Question: Is there any way of creating a tool window in WinForms that as long as the hosting form has focus, the tool window does as well? An example of this is in Paint.NET:

I'm using C# as the backend application language, under .Net 4.0.
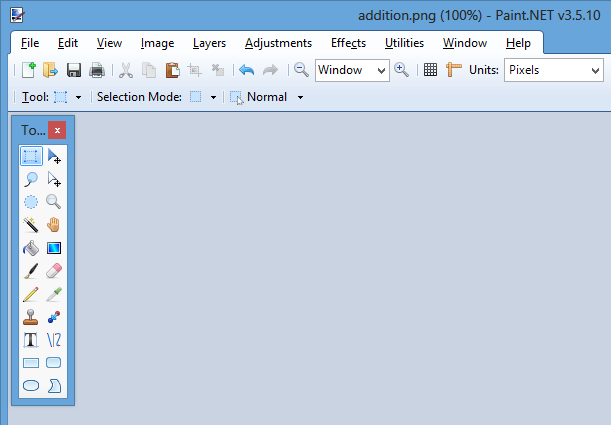
Answer: The source code for an old version of Paint.Net is available at <URL>
I tried to extract their methods from that source code into the most concise working example I could muster:
Pinvoking class:
'''
internal static class Win32 {
public const int WM_ACTIVATE = 0x006;
public const int WM_ACTIVATEAPP = 0x01C;
public const int WM_NCACTIVATE = 0x086;
[DllImport("user32.dll", SetLastError = false)]
internal static extern IntPtr SendMessageW(IntPtr hWnd, uint msg,
IntPtr wParam, IntPtr lParam);
[DllImport("user32.dll", SetLastError = true)]
[return: MarshalAs(UnmanagedType.Bool)]
internal extern static bool PostMessageW(IntPtr handle, uint msg,
IntPtr wParam, IntPtr lParam);
}
'''
Base Form:
'''
public partial class Form1 : Form {
public Form1() {
InitializeComponent();
}
private bool ignoreNcActivate = false;
protected override void WndProc(ref Message m) {
base.WndProc(ref m);
switch (m.Msg) {
case Win32.WM_NCACTIVATE:
if (m.WParam == IntPtr.Zero) {
if (ignoreNcActivate) {
ignoreNcActivate = false;
} else {
Win32.SendMessageW(this.Handle, Win32.WM_NCACTIVATE, new IntPtr(1), IntPtr.Zero);
}
}
break;
case Win32.WM_ACTIVATEAPP:
if (m.WParam == IntPtr.Zero) {
Win32.PostMessageW(this.Handle, Win32.WM_NCACTIVATE, IntPtr.Zero, IntPtr.Zero);
foreach (Form2 f in this.OwnedForms.OfType<Form2>()) {
f.ForceActiveBar = false;
Win32.PostMessageW(f.Handle, Win32.WM_NCACTIVATE, IntPtr.Zero, IntPtr.Zero);
}
ignoreNcActivate = true;
} else if (m.WParam == new IntPtr(1)) {
Win32.SendMessageW(this.Handle, Win32.WM_NCACTIVATE, new IntPtr(1), IntPtr.Zero);
foreach (Form2 f in this.OwnedForms.OfType<Form2>()) {
f.ForceActiveBar = true;
Win32.SendMessageW(f.Handle, Win32.WM_NCACTIVATE, new IntPtr(1), IntPtr.Zero);
}
}
break;
}
}
protected override void OnShown(EventArgs e) {
base.OnShown(e);
Form2 f = new Form2();
f.Show(this);
}
}
'''
Always active Form2 (unless app is not active):
'''
public partial class Form2 : Form {
internal bool ForceActiveBar { get; set; }
public Form2() {
InitializeComponent();
this.ShowInTaskbar = false;
this.ForceActiveBar = true;
}
protected override void WndProc(ref Message m) {
base.WndProc(ref m);
if (m.Msg == Win32.WM_NCACTIVATE) {
if (this.ForceActiveBar && m.WParam == IntPtr.Zero) {
Win32.SendMessageW(this.Handle, Win32.WM_NCACTIVATE, new IntPtr(1), IntPtr.Zero);
}
}
}
}
'''
There is no need to set TopMost to true for Form2 since it should be by the main form when it gets displayed. Also, Form2 an MDI child form.